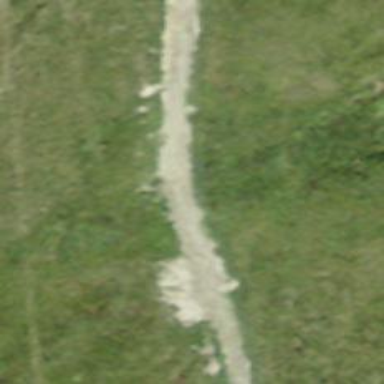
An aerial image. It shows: Ground path with excellent trail visibility.